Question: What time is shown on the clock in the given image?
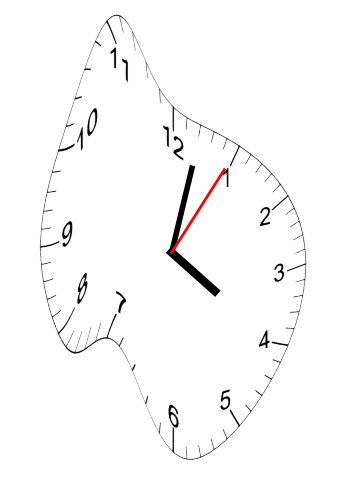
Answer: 04:02:05